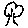
Label: tree